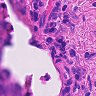
Metastatic tissue present: no